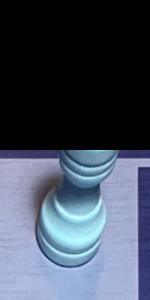
Label: Rook_White